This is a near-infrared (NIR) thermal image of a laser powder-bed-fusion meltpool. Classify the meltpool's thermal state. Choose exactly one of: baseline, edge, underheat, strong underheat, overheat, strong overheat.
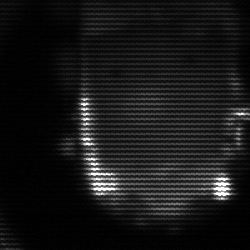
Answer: baseline